Field crop: maize
Growth stage: 2
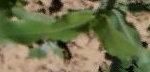
Species: maize